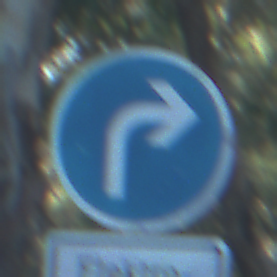
Verkehrszeichen: VorgeschriebeneFahrtrichtungRechts
Zusatzzeichen unten: BesondereFahrzeugeUndTransportgueter11
Umgebung: Outdoor, Nature
Tageszeit: MorningAfternoon
Wetter: Clear
Licht: Natural
Jahreszeit: NotSpecified
Kontrast: LowContrast